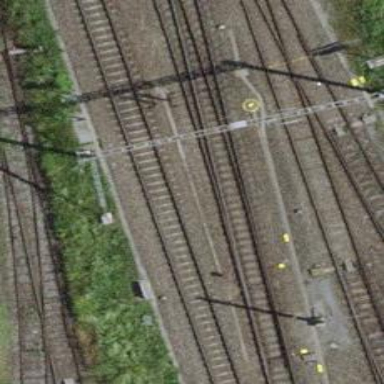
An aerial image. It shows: Rail siding with electrified contact lines.